Question: I am using a TableLayout to print nine pictures. For some reason, I am getting a big gap between rows as shown in the image below. I set the background to green so the gaps are easy to see. My TableLayout is created programmatically. How do I fix this problem so that the gap between rows is not so big?
I have already tried 'tableRowParams.setMargins(0,0,0,0)'.
BTW: No I don't want to use ListView, etc.
I have been messing around with the code a lot trying to fix the problem. Below is simply the current state of the code:
EDIT: CORRECT IMAGE:

EDIT: the code now will work fine (thanks to @Guian):
'''
public class FacialExpressionImagesTable extends TableLayout {
public FacialExpressionImagesTable(Context context, List<Bitmap> imageList, int sideDimension, int tableWidth, int tableHeight) {
super(context);
setLayoutParams(new TableLayout.LayoutParams(LayoutParams.WRAP_CONTENT, LayoutParams.WRAP_CONTENT));
setBackgroundColor(Color.BLUE);
setContent(imageList, context, sideDimension);
}
private void setContent(List<Bitmap> imageList, Context context, final int sideDimension) {
final int iHeight = imageList.get(0).getHeight();
final int iWidth = imageList.get(0).getWidth();
int ndx = 0;
for (int r = 0; r < sideDimension; r++) {
TableRow tableRow = new TableRow(context);
TableLayout.LayoutParams forRow = new TableLayout.LayoutParams(LayoutParams.MATCH_PARENT, LayoutParams.WRAP_CONTENT);
tableRow.setLayoutParams(forRow);
tableRow.setBackgroundColor(Color.RED);
TableRow.LayoutParams elementLayout = new TableRow.LayoutParams(iWidth, LayoutParams.WRAP_CONTENT, 1);
tableRow.requestLayout();
for (int c = 0; c < sideDimension; c++) {
ImageView element = new ImageView(context);
element.setLayoutParams(elementLayout);
element.setAdjustViewBounds(true);
element.setPadding(0, 0, 3, 3);
element.setBackgroundColor(Color.GREEN);
element.setScaleType(ImageView.ScaleType.CENTER_INSIDE);
element.setImageBitmap(imageList.get(ndx++));
element.requestLayout();
tableRow.addView(element);
}
addView(tableRow);
}
}
}
'''
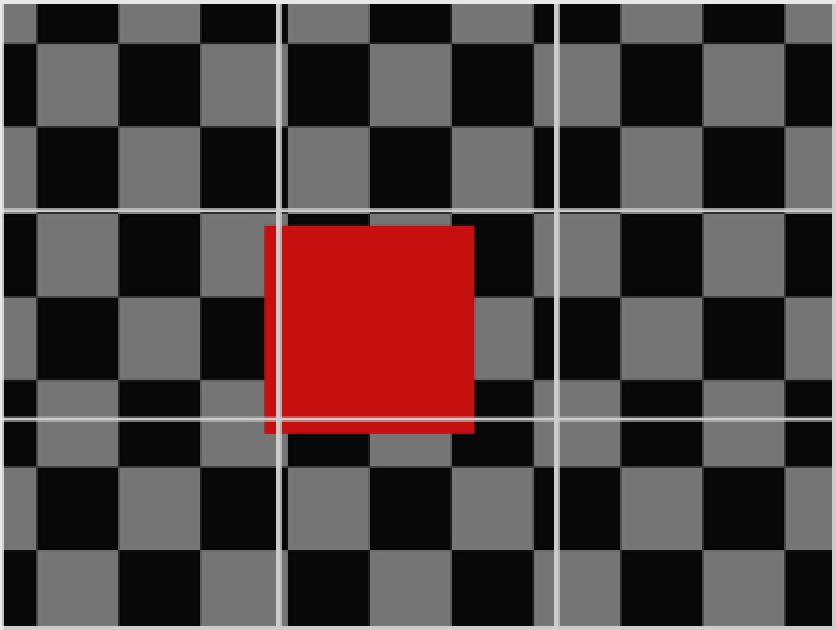
Answer: first : be aware that you exchange width and height in :
'''
new TableRow.LayoutParams(iHeight, iWidth);
'''
But anyway, you can't give your table itesm the size of the bitmap's and since they will be resized ( depending on the screen size, screen density etc ... you would have to compute the new size according to density... )
here I think they are reduced. that's why the height of the row is too big.
set your layout params so the element take 'wrap_content' in height and 0dip with a 'layout_weight' to 1 in width;
> TableRow.LayoutParams elementLayout = new TableRow.LayoutParams(0, LayoutParams.WRAP_CONTENT, 1 );
then the table row take wrap content as height :
'''
TableLayout.LayoutParams forRow = new TableLayout.LayoutParams(LayoutParams.MATCH_PARENT, LayoutParams.WRAP_CONTENT);
'''
if image are not scaled as needed, you'll may have to set a scale type to your 'ImageViews' : ( using <URL>
> elementLayout.setScaleType(ScaleType.CENTER_INSIDE); // or
FIT_CENTER... not quite sure
It should be good, tell if its not.
hope that helps.